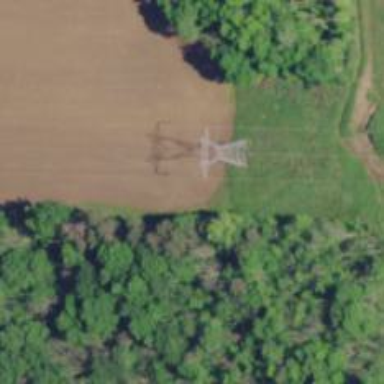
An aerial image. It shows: Lattice structure tower used for power distribution.